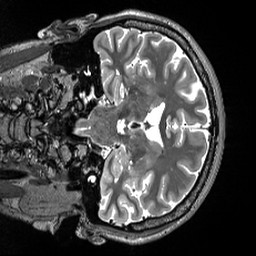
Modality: T2w
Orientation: coronal
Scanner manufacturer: siemens
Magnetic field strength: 3 T
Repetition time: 3.2 s
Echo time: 0.564 s